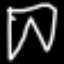
Label: pants